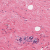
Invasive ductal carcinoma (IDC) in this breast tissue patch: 0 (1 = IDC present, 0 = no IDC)